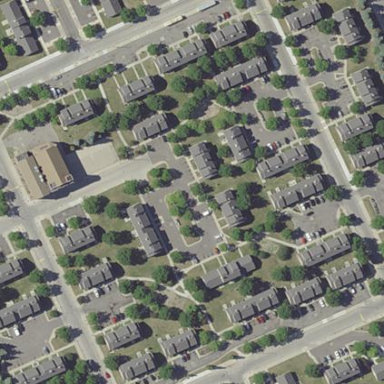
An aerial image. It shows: Residential area with apartments.